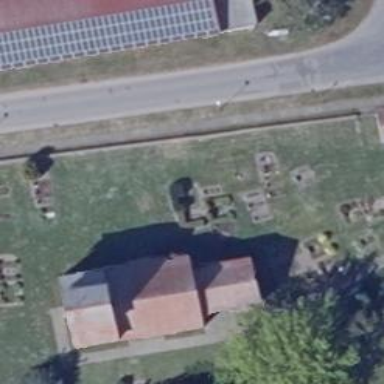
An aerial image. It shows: Grave yard.